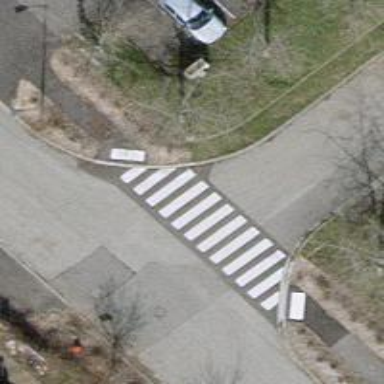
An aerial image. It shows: Marked crossing on the road.